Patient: sex M, age 62
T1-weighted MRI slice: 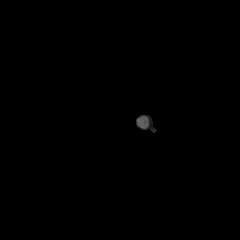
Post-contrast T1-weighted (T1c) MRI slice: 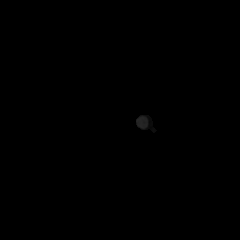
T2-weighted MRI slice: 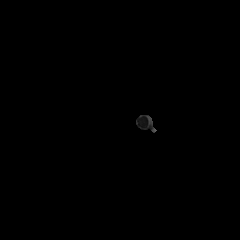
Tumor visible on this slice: no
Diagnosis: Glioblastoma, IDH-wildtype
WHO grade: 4